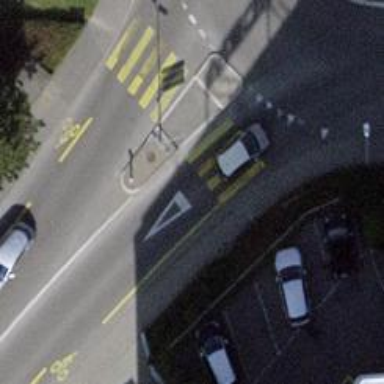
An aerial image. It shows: Uncontrolled zebra crossing on the road.